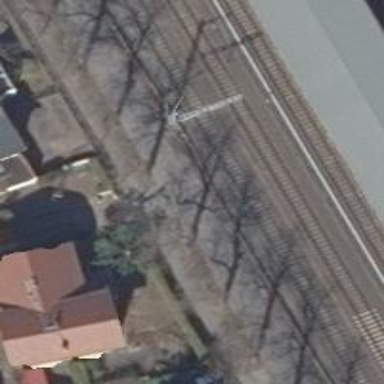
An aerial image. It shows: Railway signal.